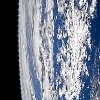
Label: cloud